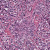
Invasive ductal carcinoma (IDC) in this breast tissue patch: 1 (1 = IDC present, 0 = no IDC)